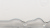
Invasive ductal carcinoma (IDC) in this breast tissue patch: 0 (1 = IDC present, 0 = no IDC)